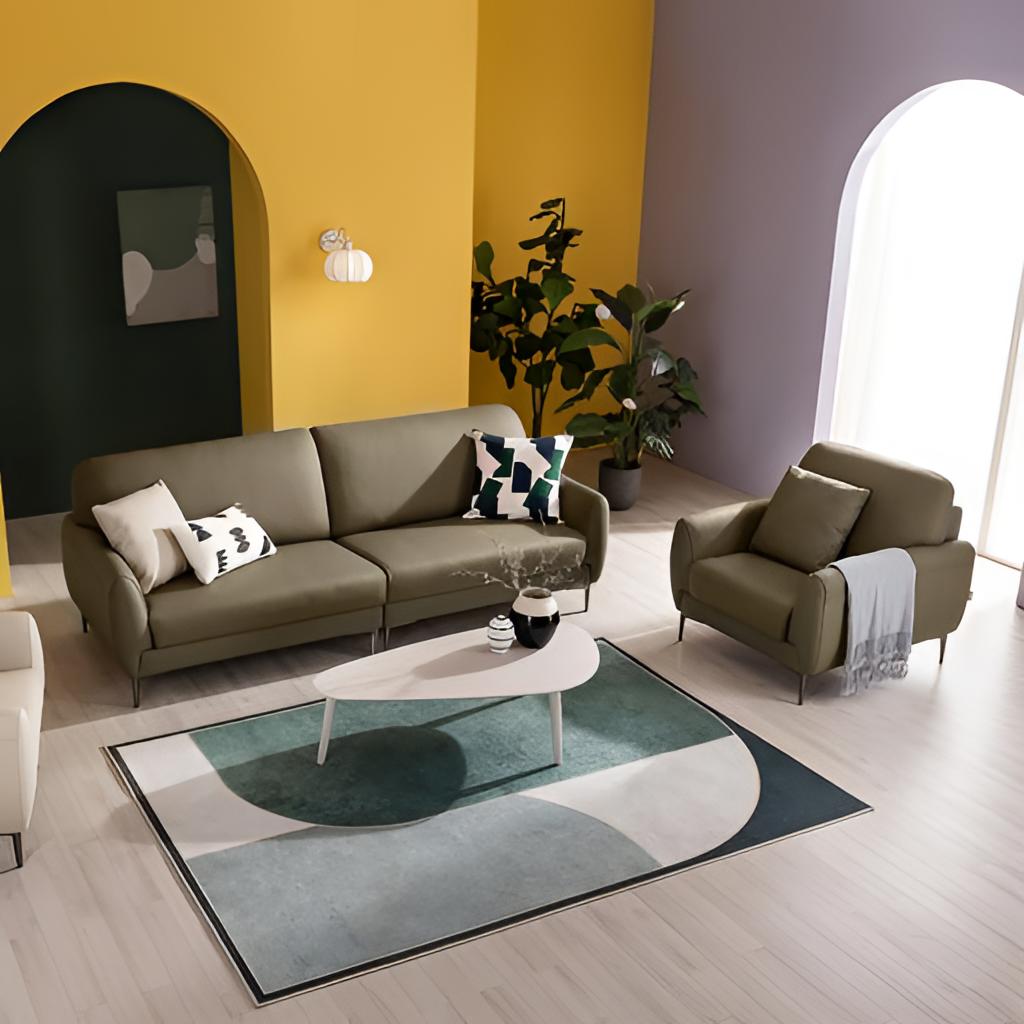
living room, olive leather sofa, wood flooring, with plank pattern, paint wallpaper, with vertical two tone pattern, modern